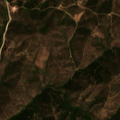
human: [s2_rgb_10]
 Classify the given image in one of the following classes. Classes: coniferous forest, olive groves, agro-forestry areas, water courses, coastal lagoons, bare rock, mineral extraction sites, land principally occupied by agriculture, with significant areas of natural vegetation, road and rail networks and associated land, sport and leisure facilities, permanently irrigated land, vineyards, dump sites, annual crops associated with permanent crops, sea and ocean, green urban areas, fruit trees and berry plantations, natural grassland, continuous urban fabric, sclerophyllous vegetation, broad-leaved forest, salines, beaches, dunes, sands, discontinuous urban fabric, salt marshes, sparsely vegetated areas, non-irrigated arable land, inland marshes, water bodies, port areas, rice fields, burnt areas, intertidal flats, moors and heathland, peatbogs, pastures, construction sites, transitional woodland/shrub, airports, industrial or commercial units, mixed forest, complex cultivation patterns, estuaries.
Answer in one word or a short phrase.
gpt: broad-leaved forest, sclerophyllous vegetation, transitional woodland/shrub